Platform: macOS
Application: Chrome
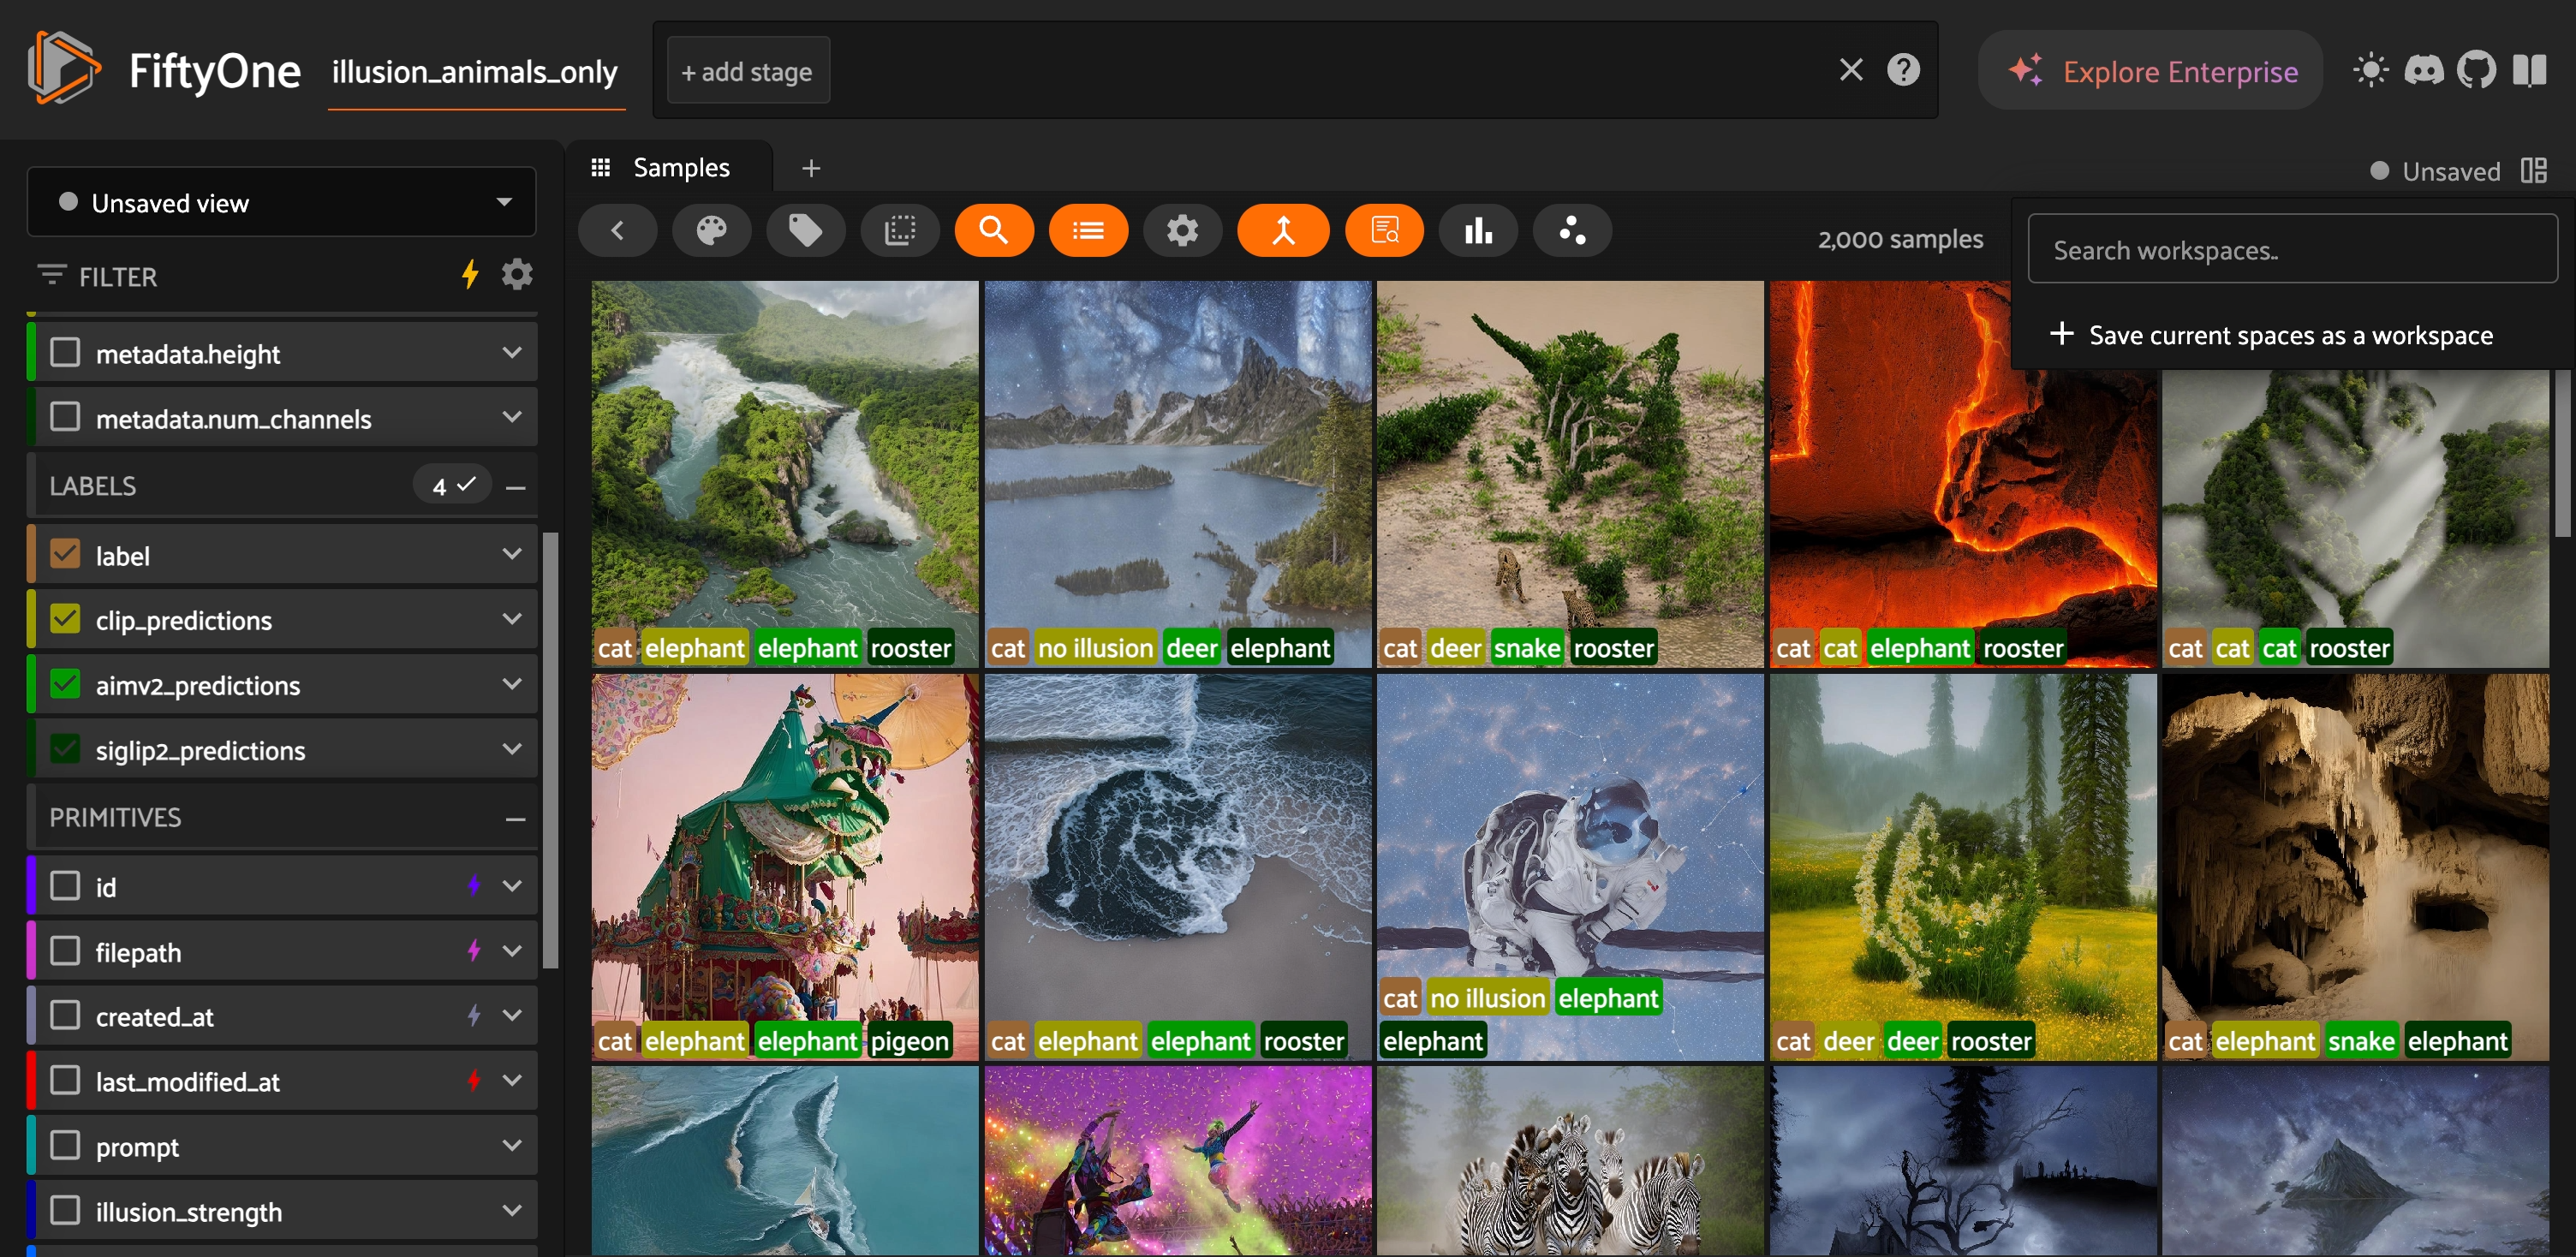
task_description: Save the current space as a workspace
action_type: click
element_info: Button
steps_since_start: 1